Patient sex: M
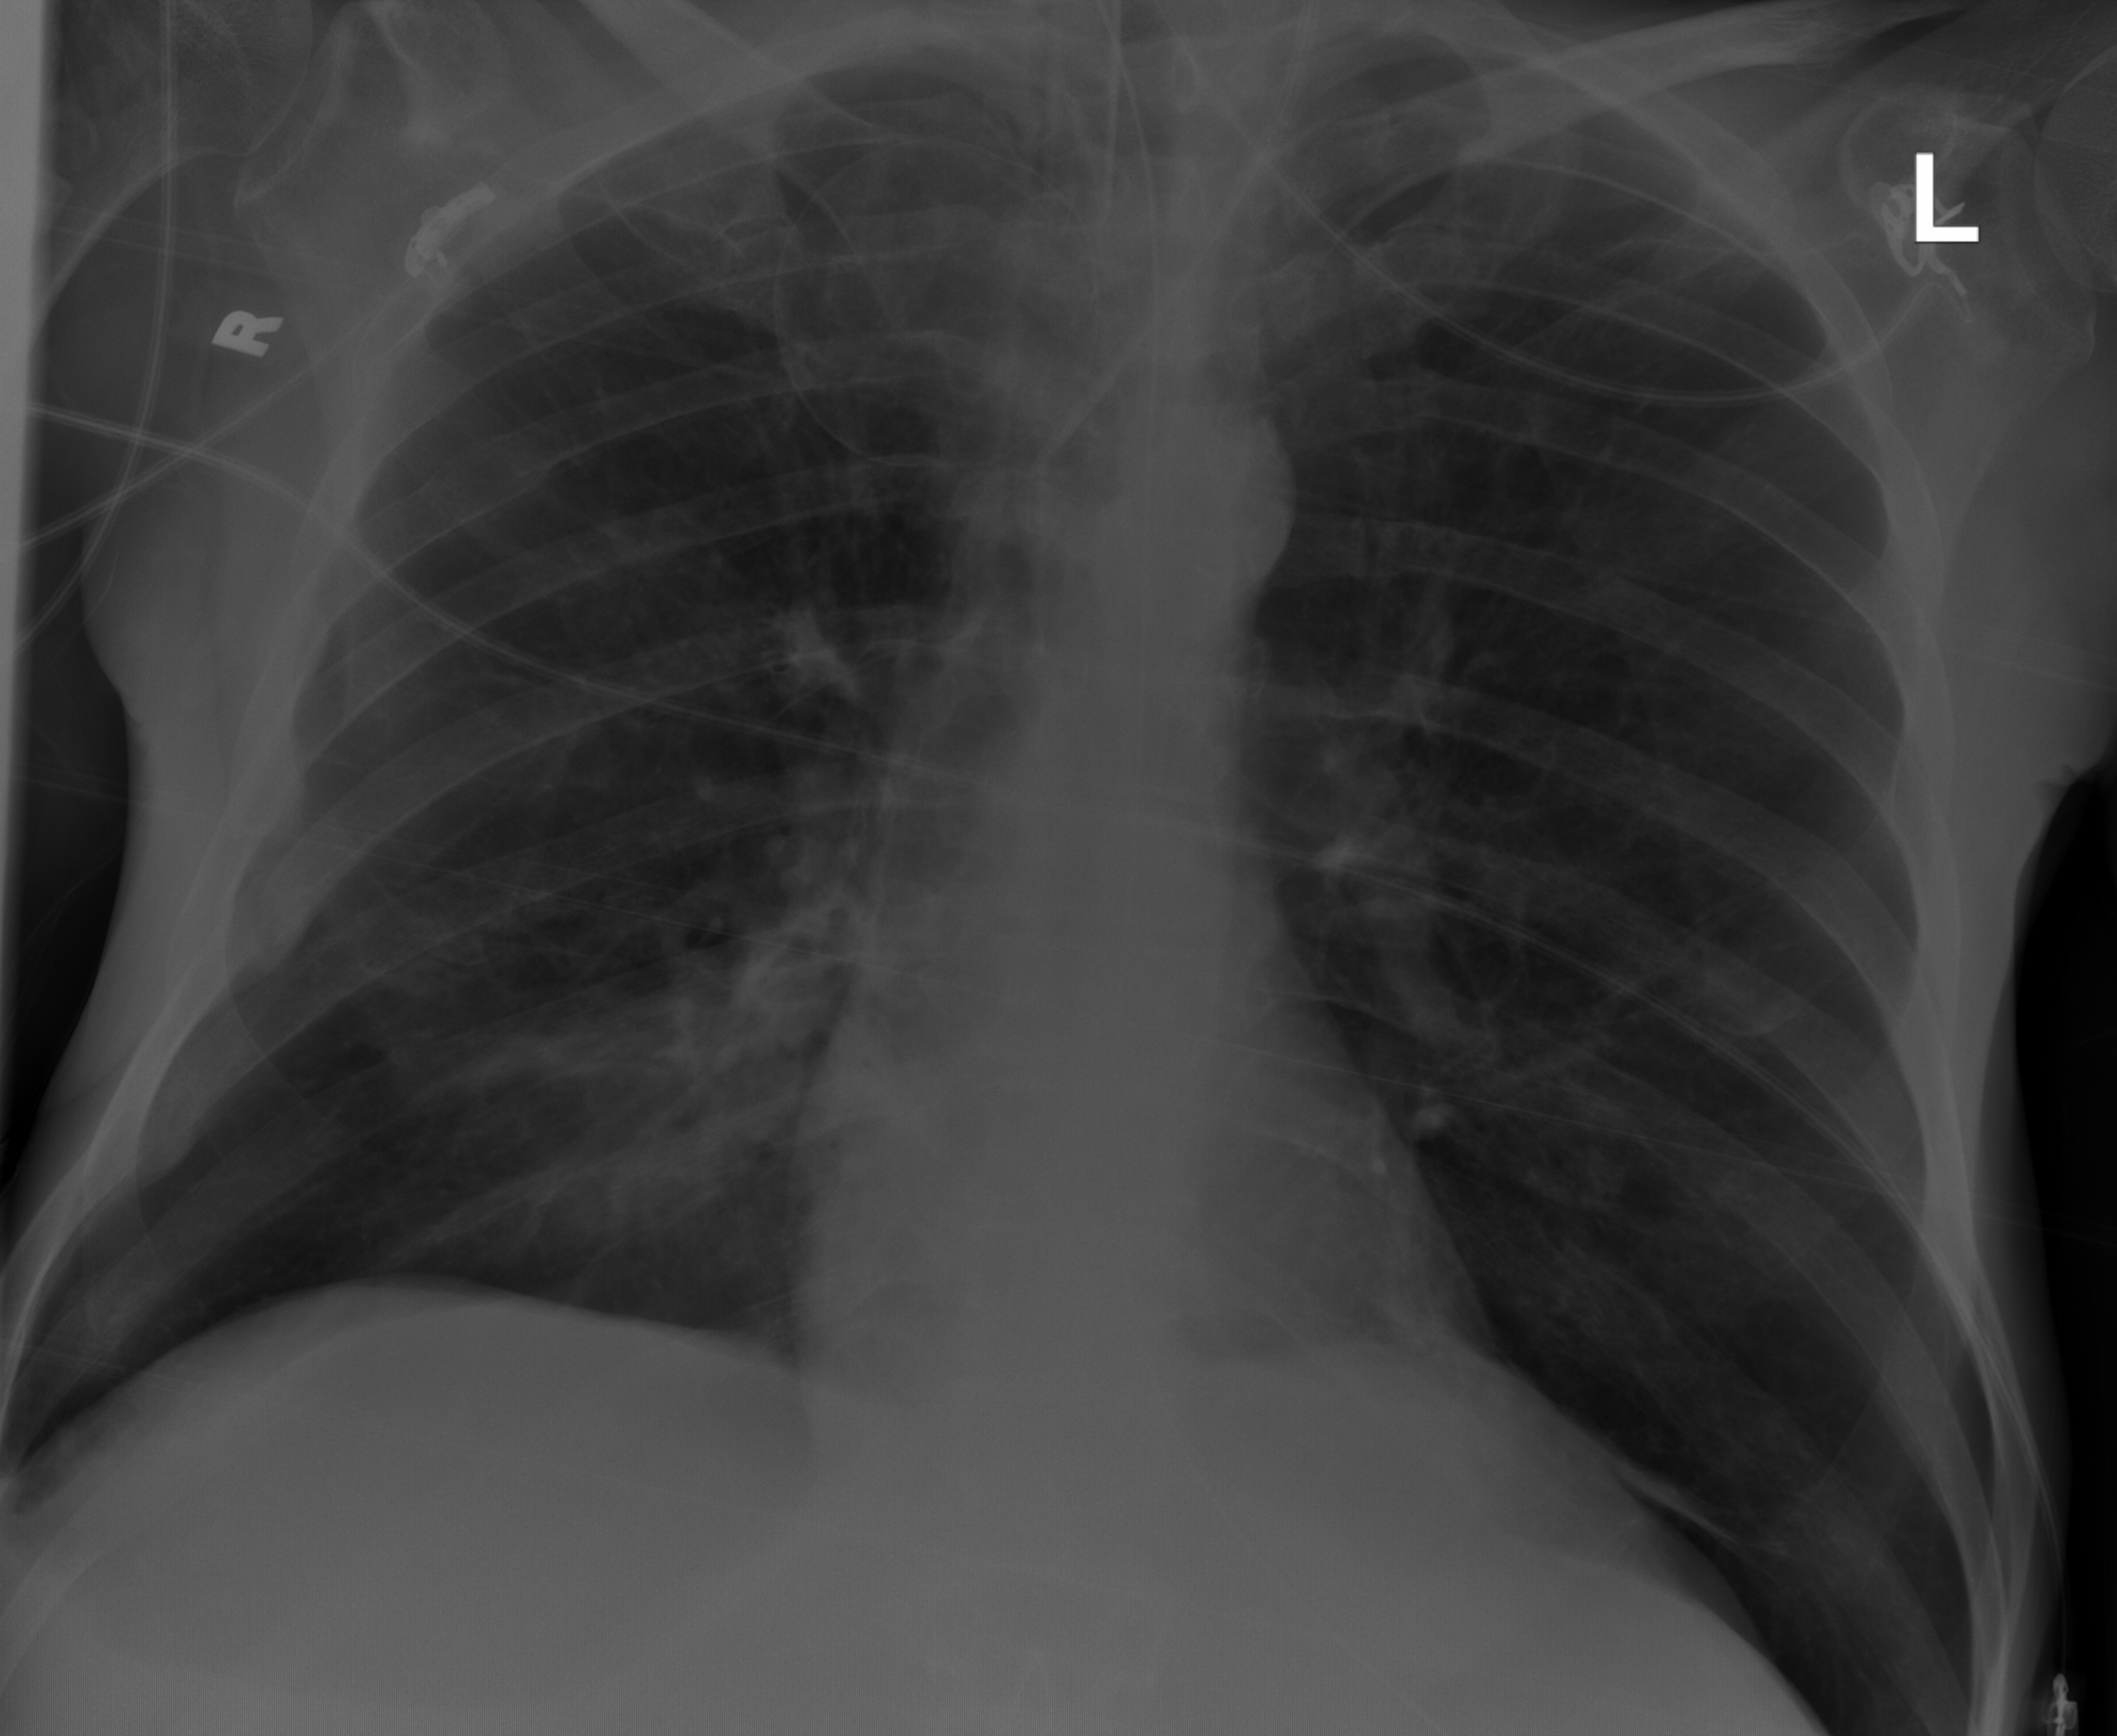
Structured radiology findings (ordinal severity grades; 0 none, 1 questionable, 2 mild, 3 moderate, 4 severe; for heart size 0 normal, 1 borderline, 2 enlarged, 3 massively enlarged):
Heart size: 0
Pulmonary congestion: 0
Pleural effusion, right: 1
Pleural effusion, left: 0
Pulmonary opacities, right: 0
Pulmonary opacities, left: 0
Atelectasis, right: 2
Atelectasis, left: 2